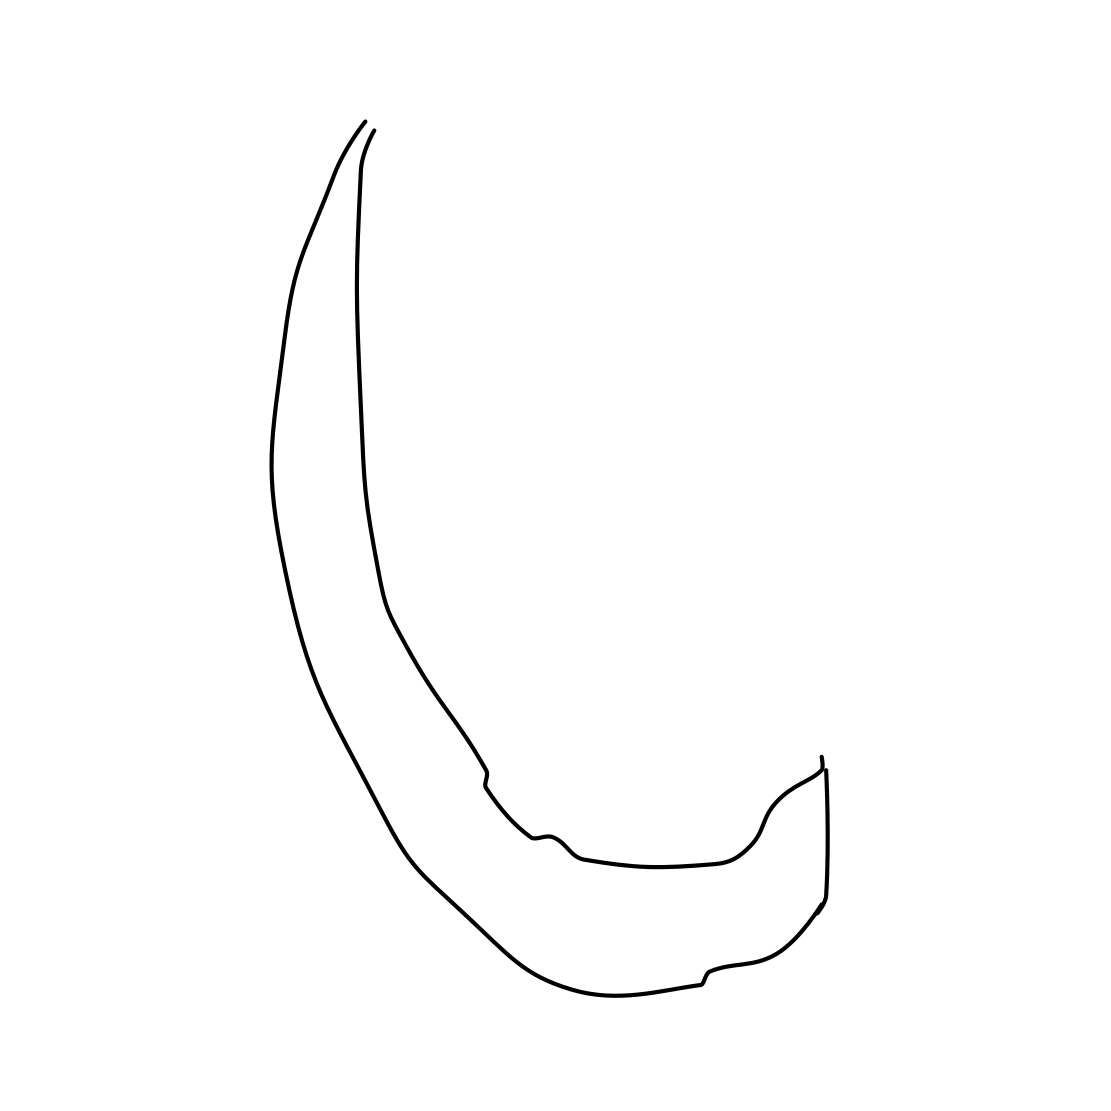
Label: moon